Question: Below code defines a horizontal field manager with two fields. How can I amend the code so that the background is just set on the two fields being added not on the whole manager. Note, im not attempting to add an individual background image to each of the fields, instead a shared background image that spans behind the two fields.
'''
LabelField label = new LabelField("name");
TextField e = new TextField(Field.FOCUSABLE);
final Bitmap b = Constants.SETTINGS;
final Background bg = BackgroundFactory.createBitmapBackground(Constants.SETTINGS);
HorizontalFieldManager manager = new HorizontalFieldManager()
{
public void sublayout (int width, int height)
{
Field field;
int x = 0;
super.sublayout(b.getWidth(), height);
super.setExtent(b.getWidth(), height);
for (int i = 0; i < getFieldCount(); i++)
{
field = getField(i);
layoutChild(field, Display.getWidth()/2, height);
setPositionChild(field, x, 10);
x += Display.getWidth()/2;
}
}
};
manager.add (label);
manager.add (e);
add (manager);
'''

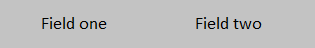
Answer: Rather than putting them in a custom Manager, it may be easier to just override the Fields' layout() calls to be
'''
protected void layout(int width, int height) {
super.layout(width, height);
setExtent(Display.getWidth()/2, this.getHeight());
}
'''
and then you can just use a normal HorizontalFieldManager you can set a background on and a padding ('hfm.setPadding(10, 10, 10, 10);'). Adding a padding will reduce the available width for your Fields, so you should decrease their widths in the layout() calls.